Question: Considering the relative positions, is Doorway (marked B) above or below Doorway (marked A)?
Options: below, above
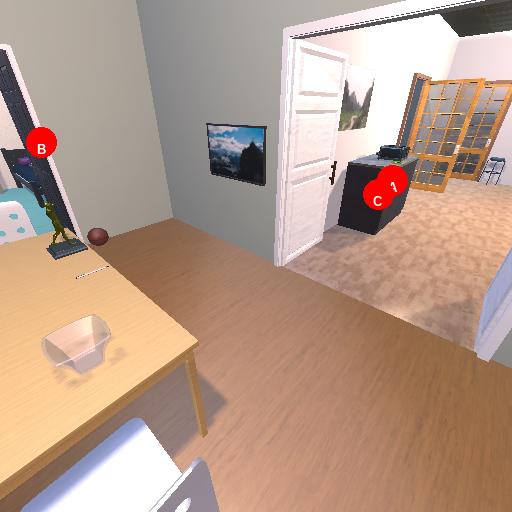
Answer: below